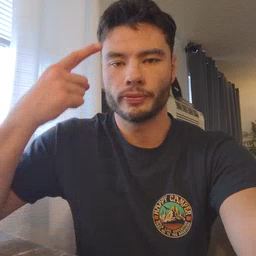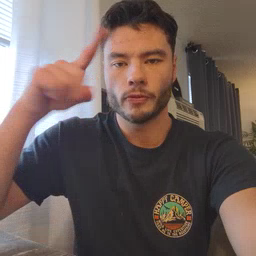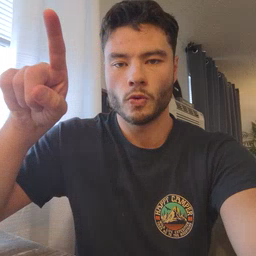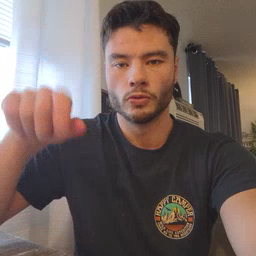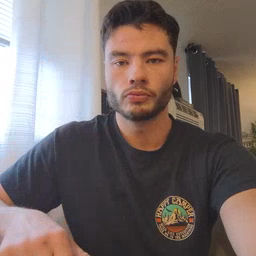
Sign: for